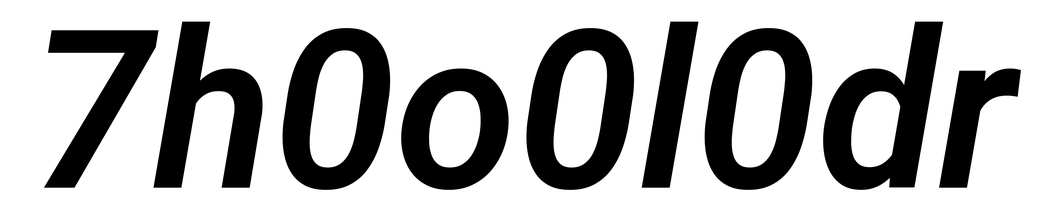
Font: Roboto-Italic_SemiBold_Italic